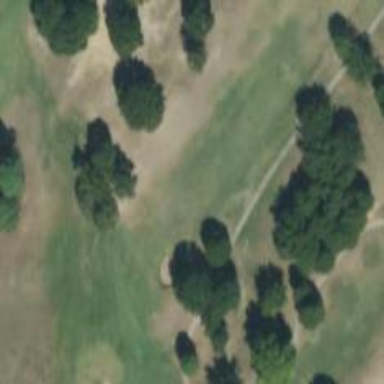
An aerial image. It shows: View of golf hole.